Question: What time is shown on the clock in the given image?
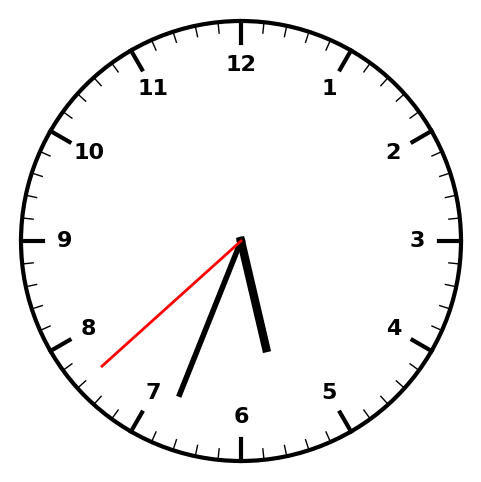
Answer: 05:33:38